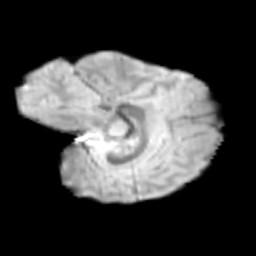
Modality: T2w
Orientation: sagittal
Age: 11
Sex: male
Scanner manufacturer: siemens
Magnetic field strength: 3 T
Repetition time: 3.8 s
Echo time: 0.07 s